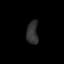
Tissue: skin
Cell type: T cells
Senescence score: 0.1455
Nuclear area (px): 258
Mean DAPI intensity: 50.147